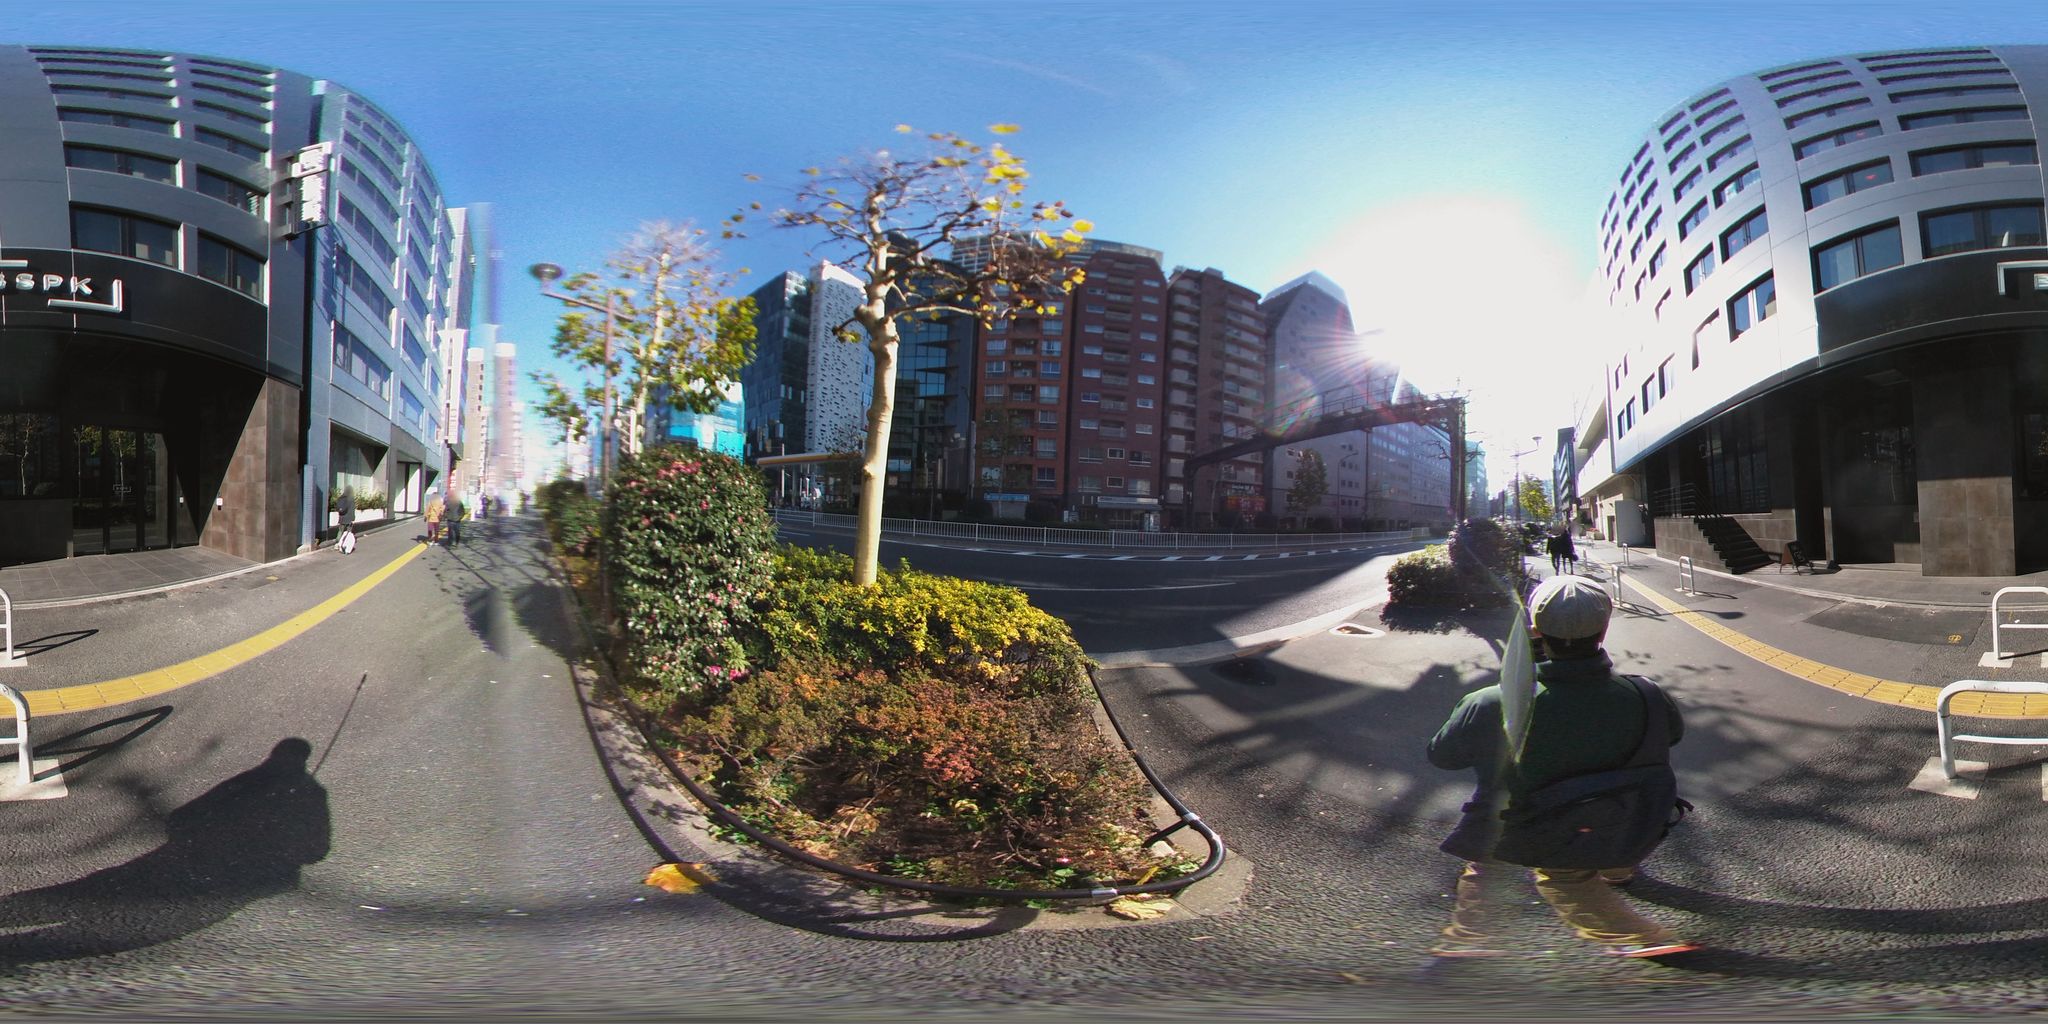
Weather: clear
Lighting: day
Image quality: good
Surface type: cycling surface
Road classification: footway
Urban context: urban centre
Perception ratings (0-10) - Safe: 5.74, Lively: 7.34, Beautiful: 6.46, Boring: 1.46, Depressing: 3.57, Wealthy: 6.59